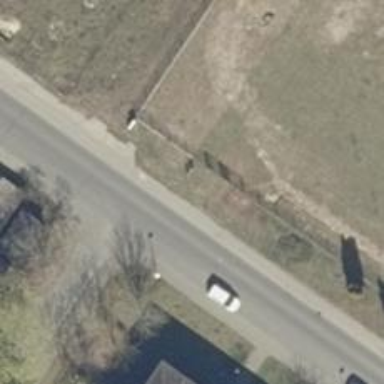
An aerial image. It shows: Sidewalk.